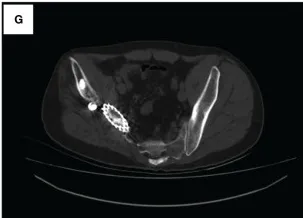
Lung CT, operative photograph, tumor specimen, X-ray, and pelvic CT after surgery. (G) Partial absence of the right sacral wing, ilium, gluteus, and iliac muscles on pelvic CT, with metal fixation shadows visible in the right sacral ilium and numerous radiating artifacts around them.
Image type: radiology (ct)